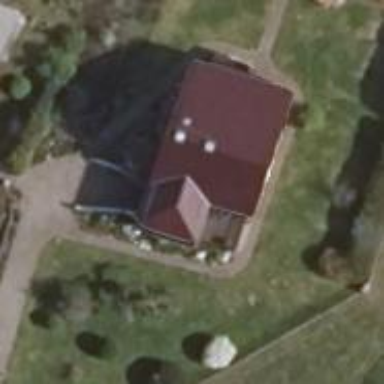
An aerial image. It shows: Residential building with gabled roof.